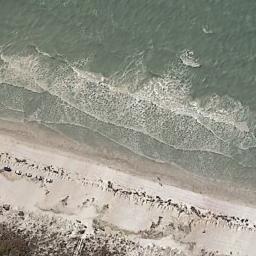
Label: beach